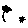
Label: flower